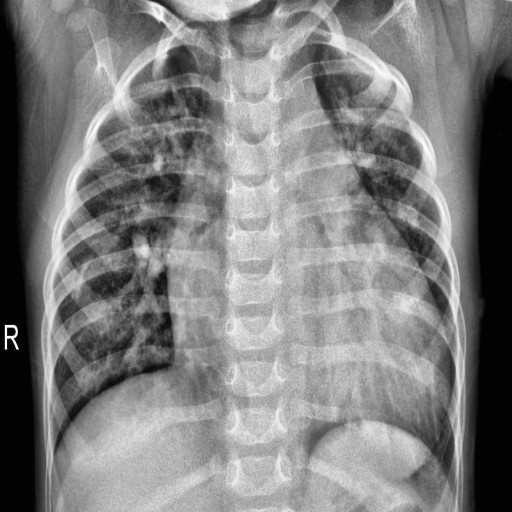
Finding: PNEUMONIA